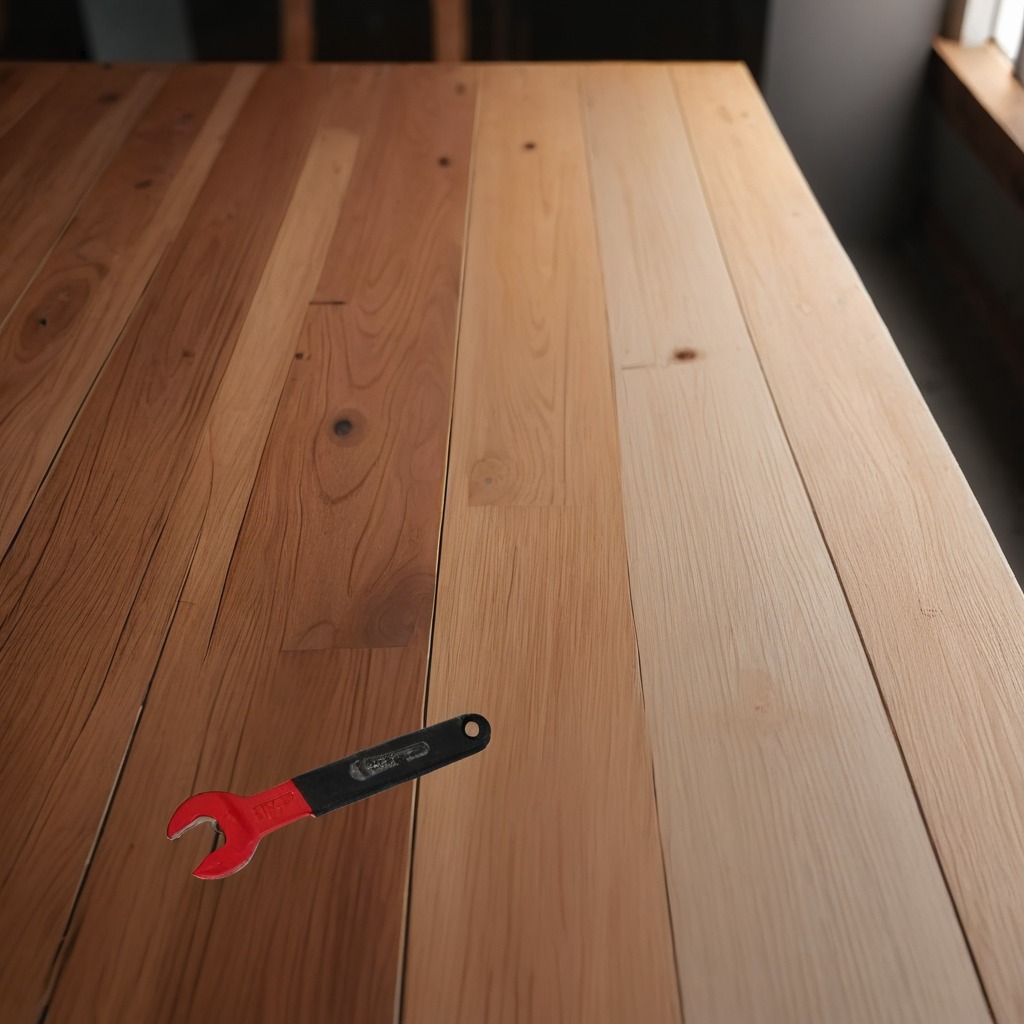
A wrench is lying on the wooden table in a carpentry studio rich wood textures side lighting.